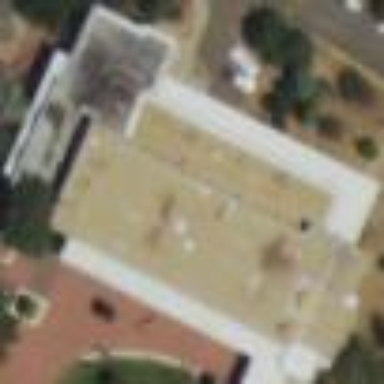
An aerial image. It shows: University building.